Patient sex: M
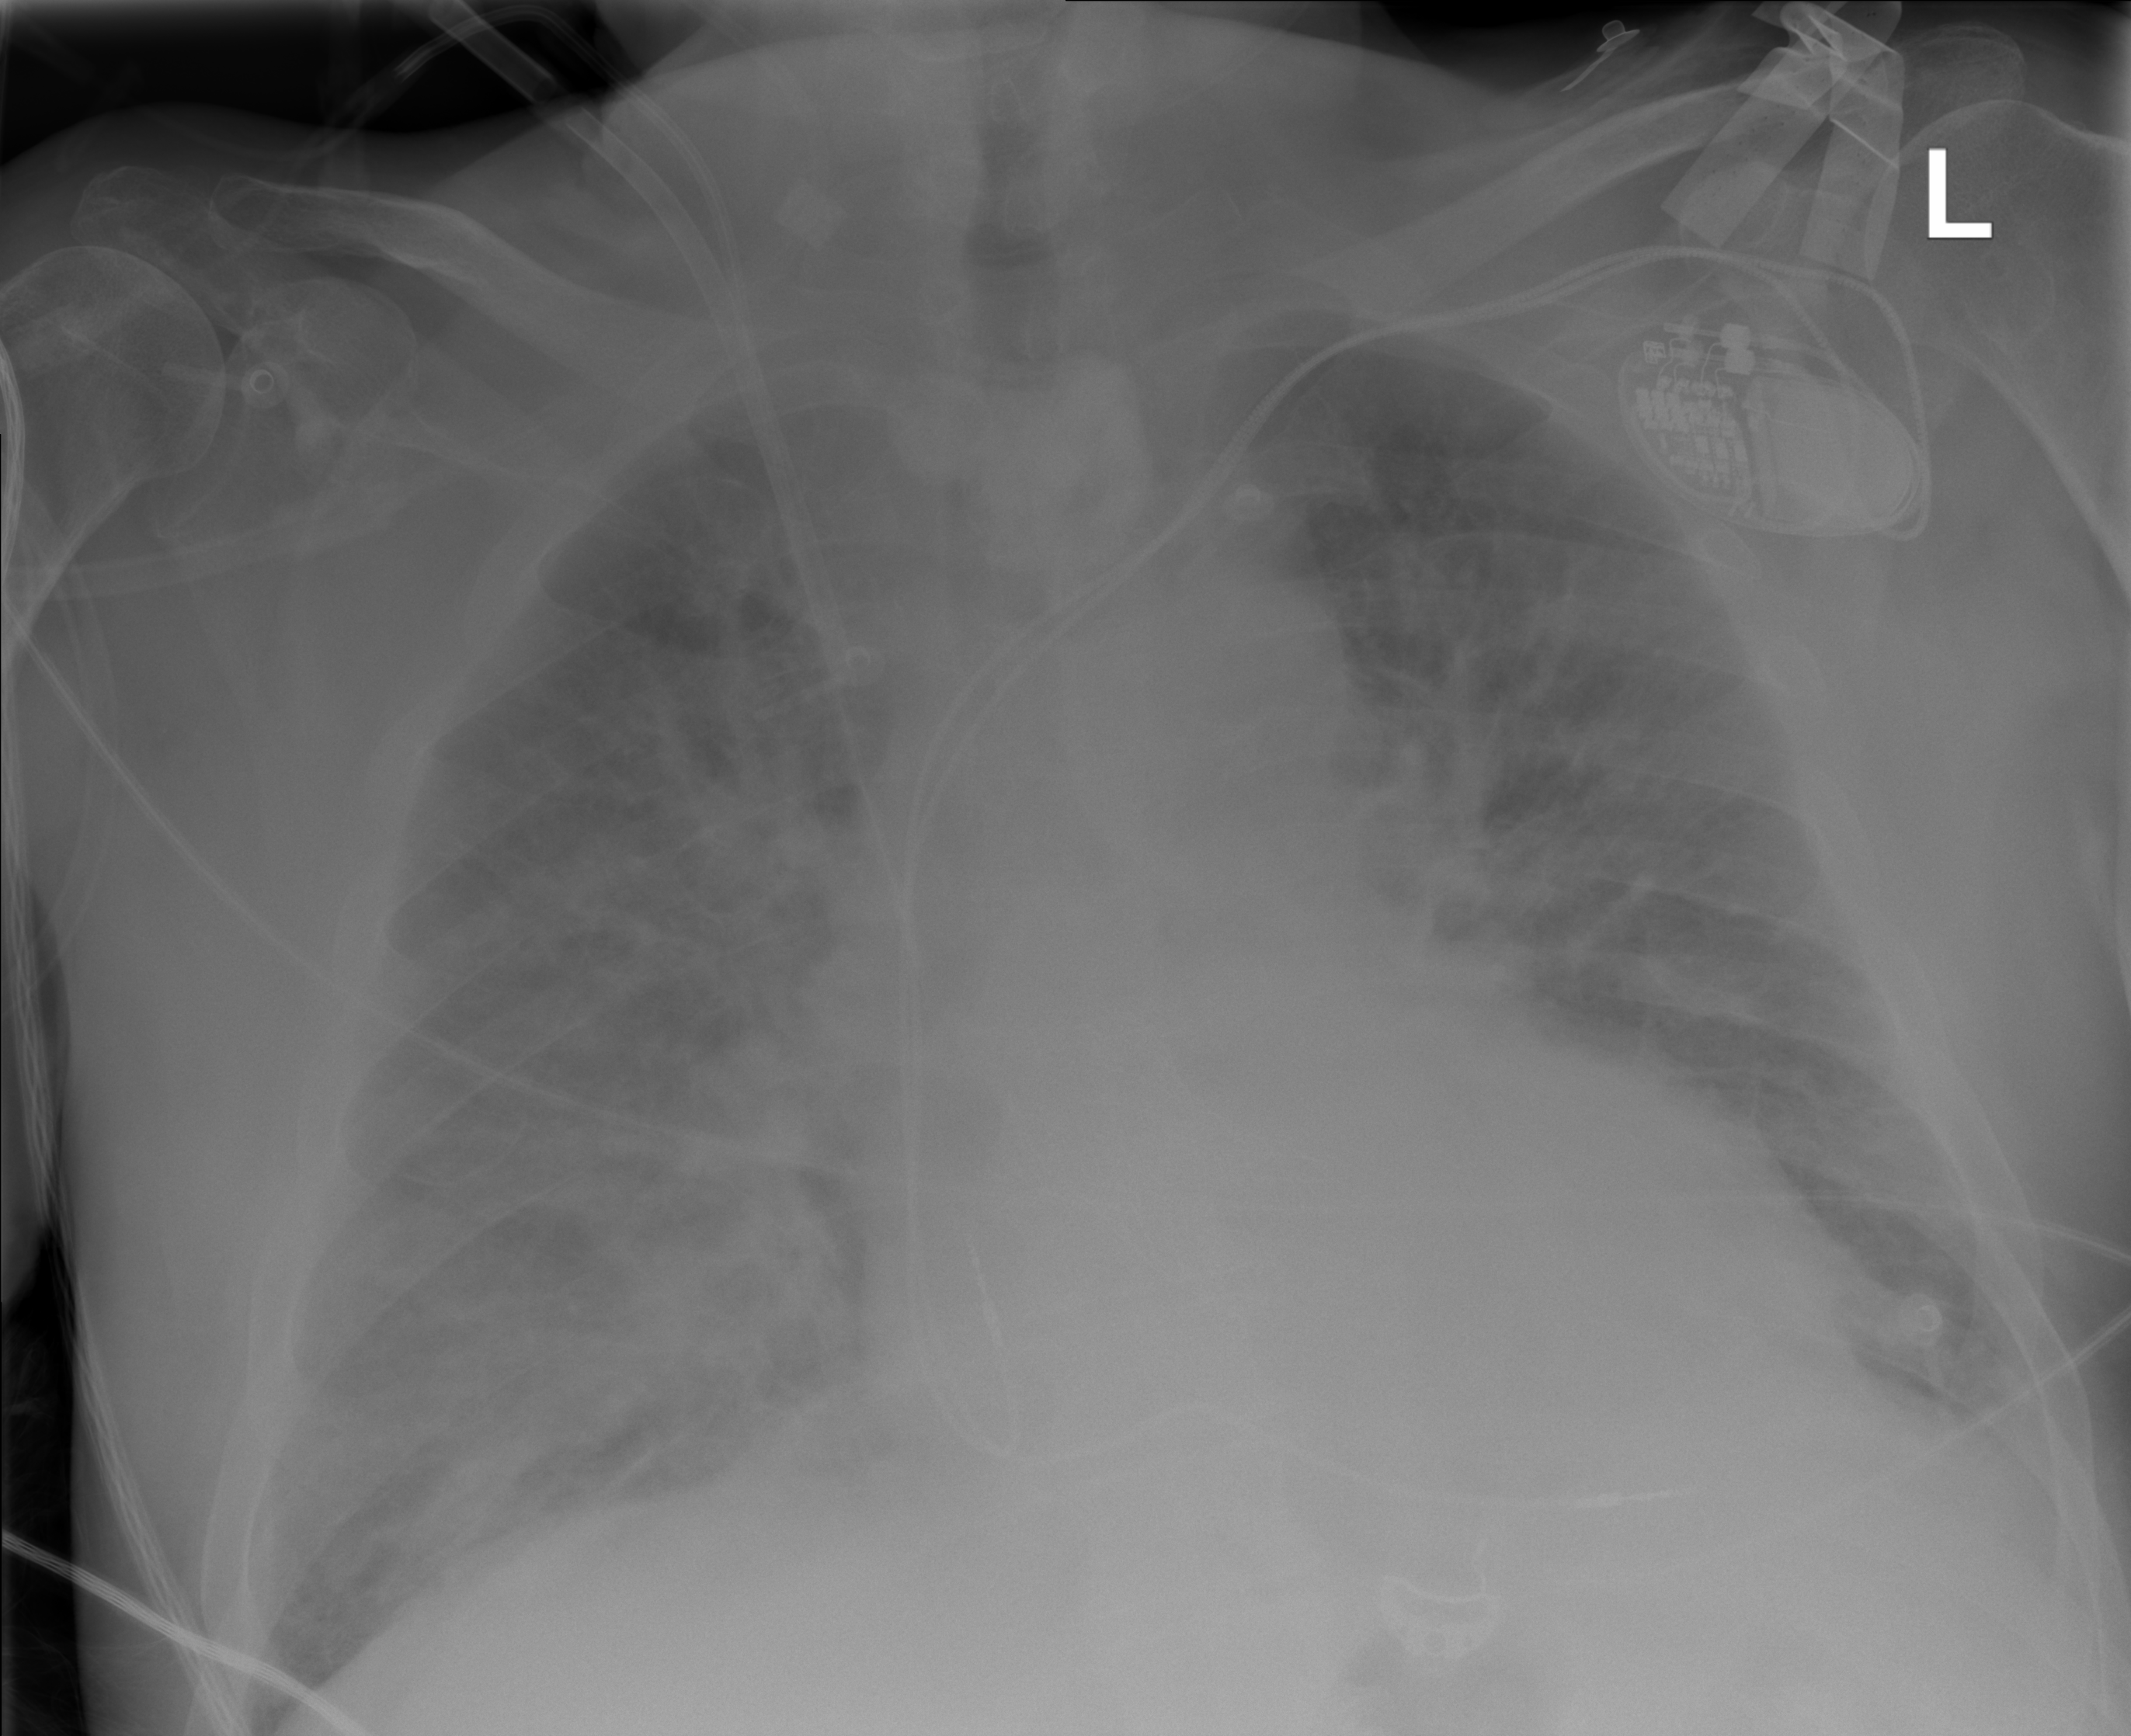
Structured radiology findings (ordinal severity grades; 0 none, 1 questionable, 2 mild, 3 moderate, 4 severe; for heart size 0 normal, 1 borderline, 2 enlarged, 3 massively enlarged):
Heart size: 2
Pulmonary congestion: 2
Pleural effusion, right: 1
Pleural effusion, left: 2
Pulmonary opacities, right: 3
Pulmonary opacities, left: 3
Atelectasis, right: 2
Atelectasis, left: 2